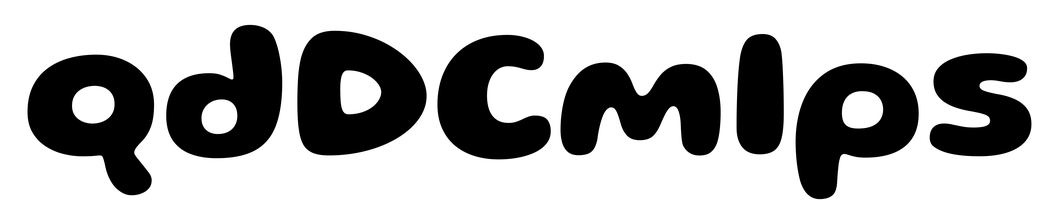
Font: Gluten_Bold